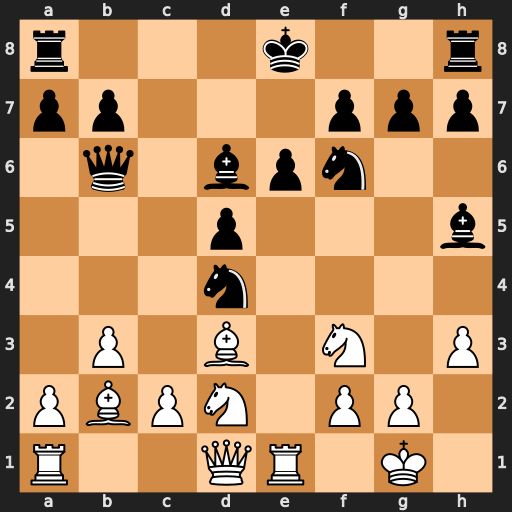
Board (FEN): r3k2r/pp3ppp/1q1bpn2/3p3b/3n4/1P1B1N1P/PBPN1PP1/R2QR1K1
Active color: w
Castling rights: kq
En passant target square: -
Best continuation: Bxd4